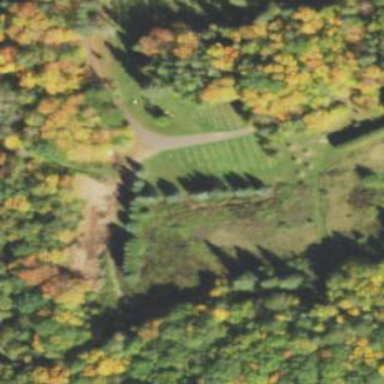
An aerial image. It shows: Cemetery.